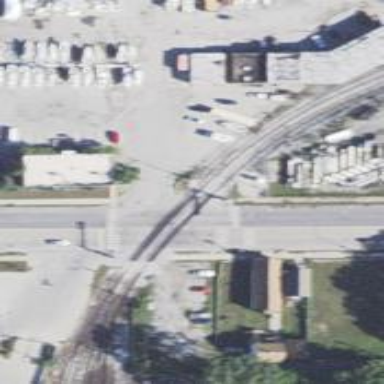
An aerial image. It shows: Railway crossing.